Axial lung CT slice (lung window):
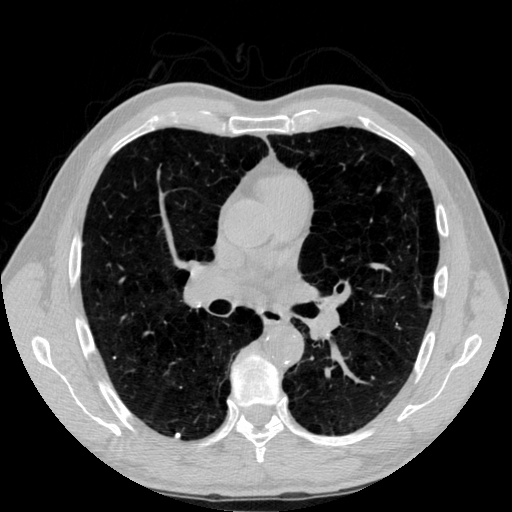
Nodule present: yes
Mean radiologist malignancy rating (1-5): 1